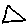
Label: triangle